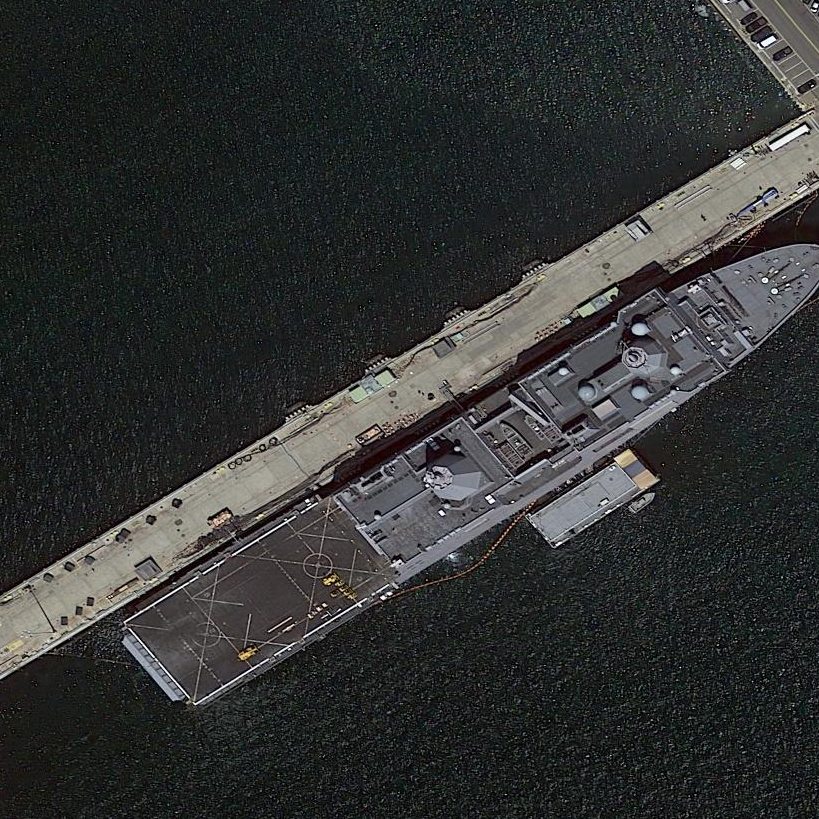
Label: San_Antonio-class_transport_dock